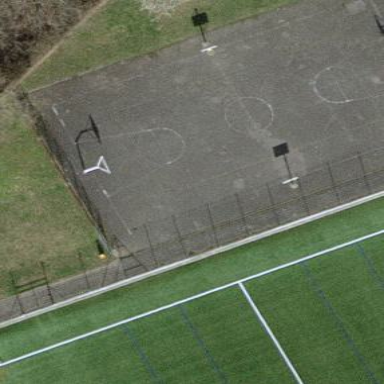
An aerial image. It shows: Basketball court in the leisure land pitch.